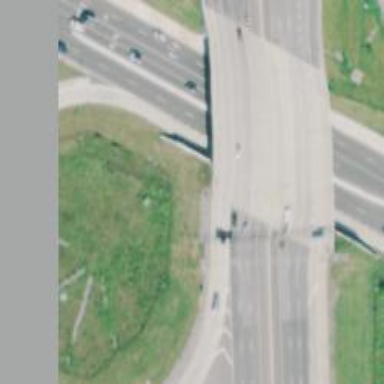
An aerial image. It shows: Bridge over motorway.